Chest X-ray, AP view. Patient: 50 years old, sex F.
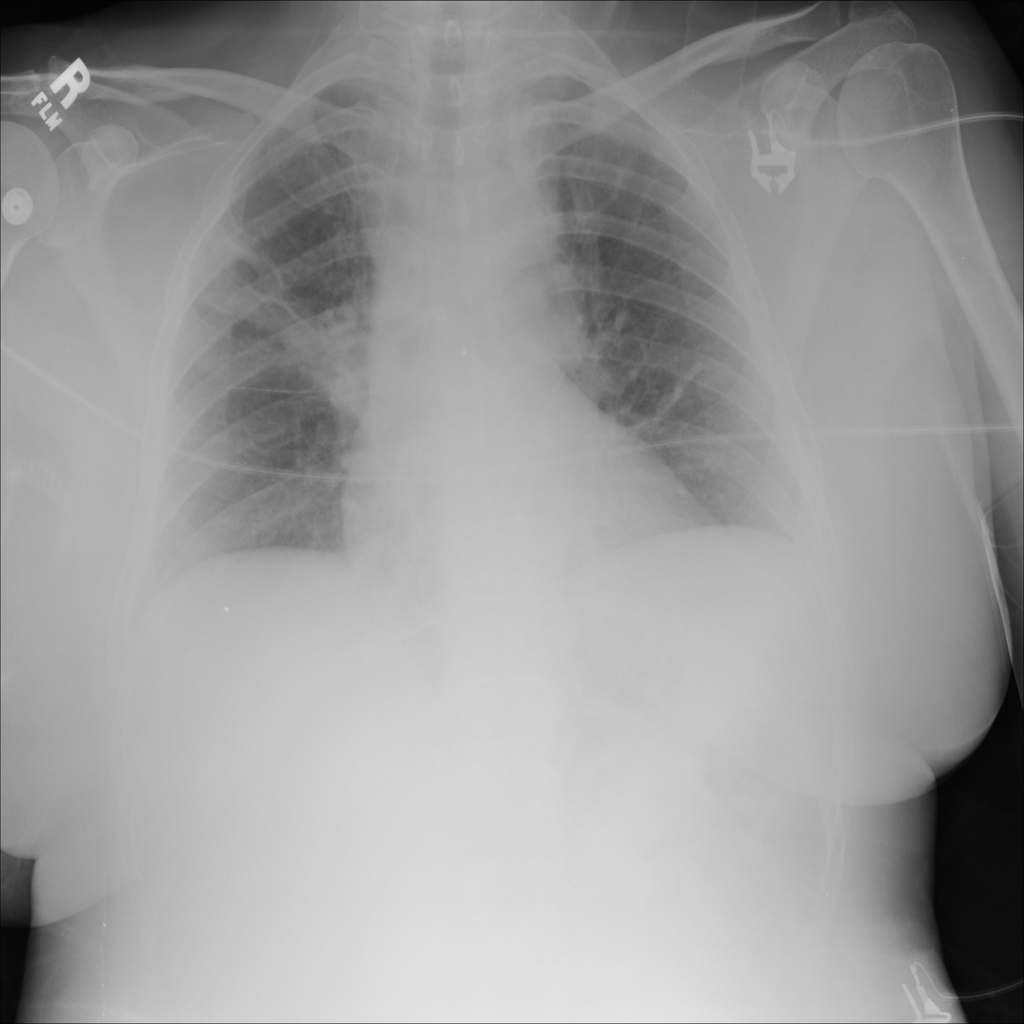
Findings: Atelectasis